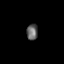
Tissue: prostate
Cell type: T cells
Senescence score: 0.2434
Nuclear area (px): 177
Mean DAPI intensity: 99.04